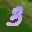
Label: 3